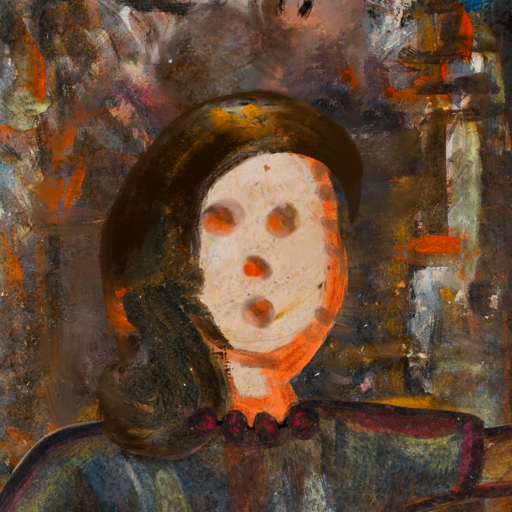
Background: GypsyQueen, Head And Neck Front: Rupkatha, Face Front: Rupkatha, Bust: Mosgoul, Hair Front: Gypsy_Queen, Head Accessory: Blank, Second Necklace: Blank, Necklace: Mosgoul, Baby: Blank